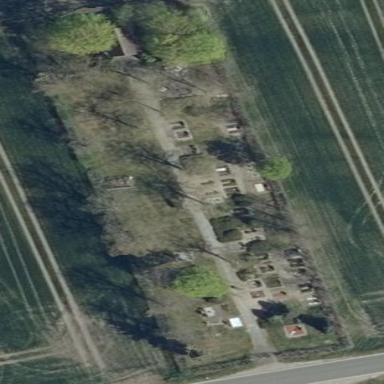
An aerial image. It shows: Grave yard.